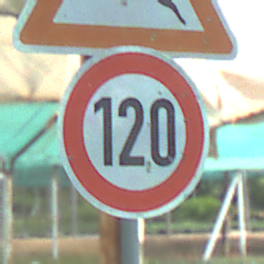
Verkehrszeichen: Geschwindigkeit120
Zusatzzeichen oben: WildwechselRechts
Umgebung: Roofed, Special
Tageszeit: MorningAfternoon
Wetter: PartlyCloudy
Licht: Natural
Jahreszeit: NotSpecified
Kontrast: MediumContrast